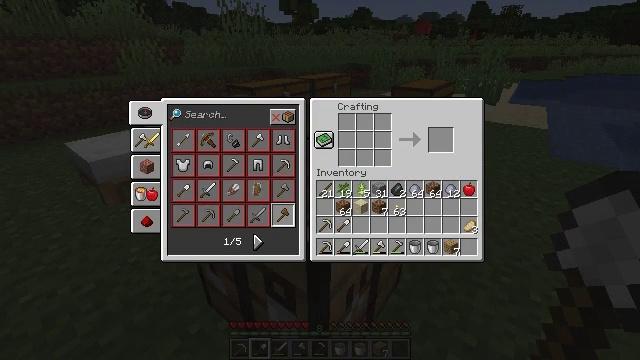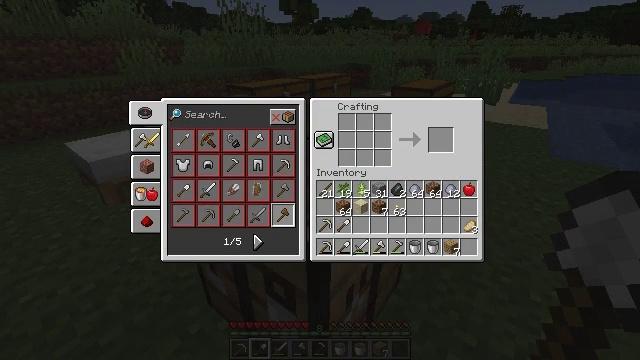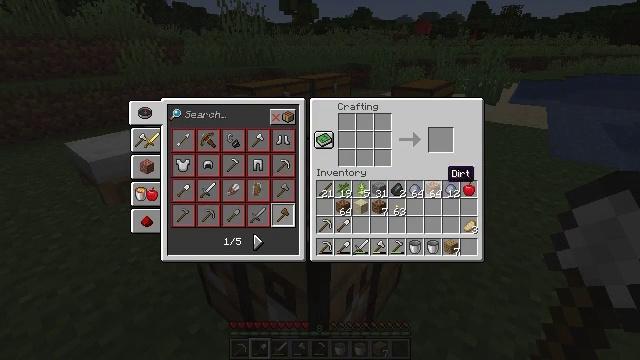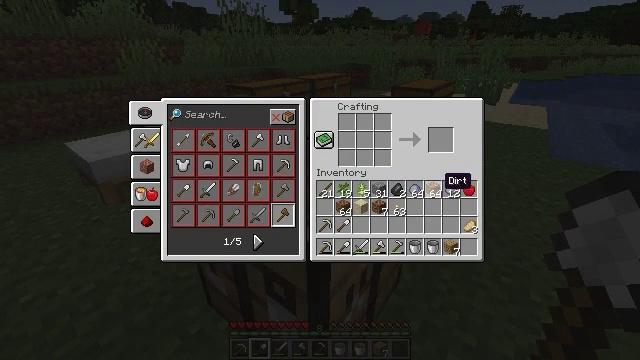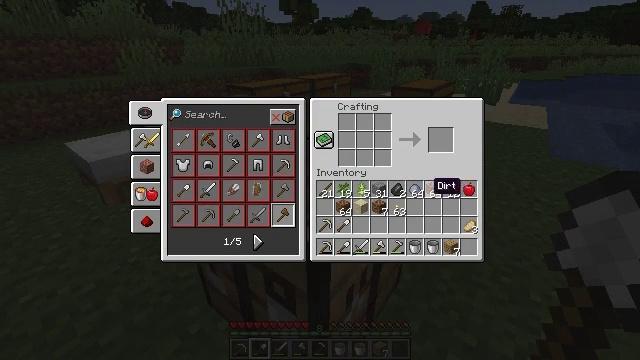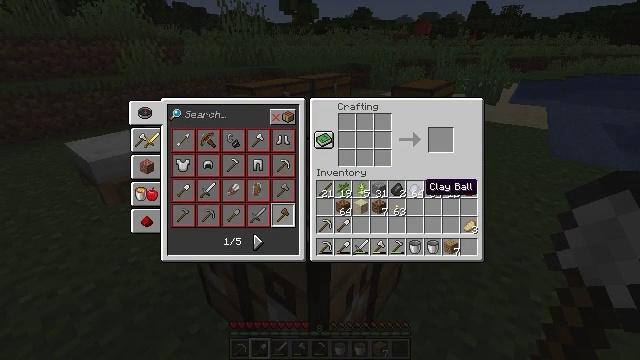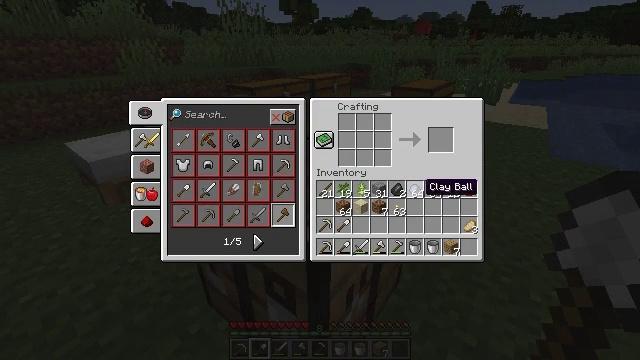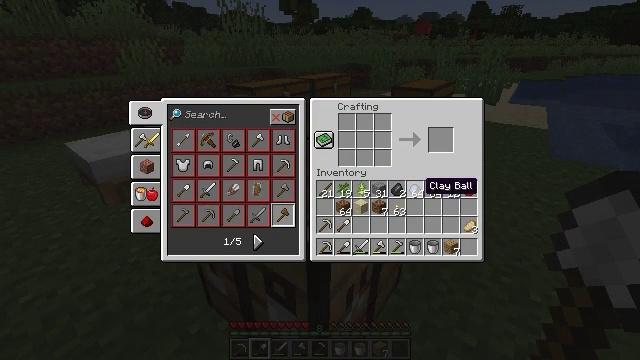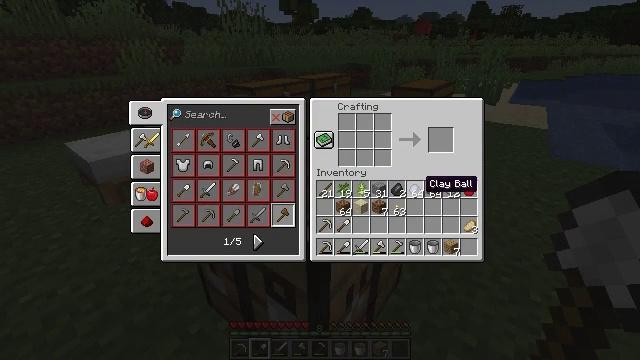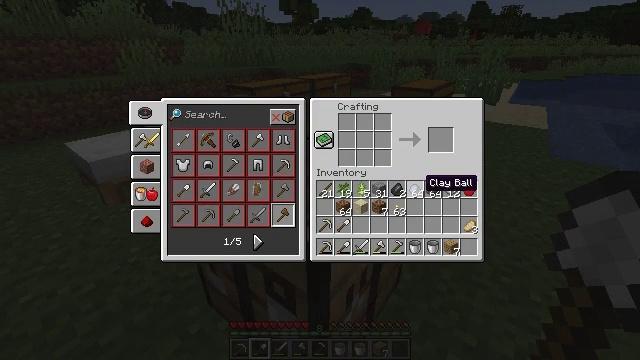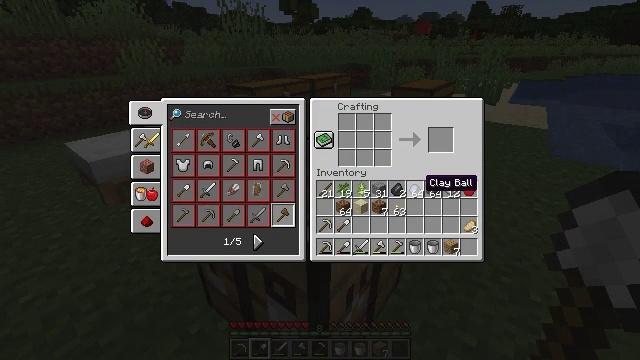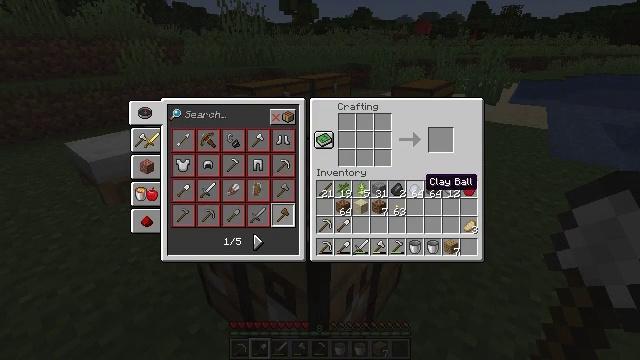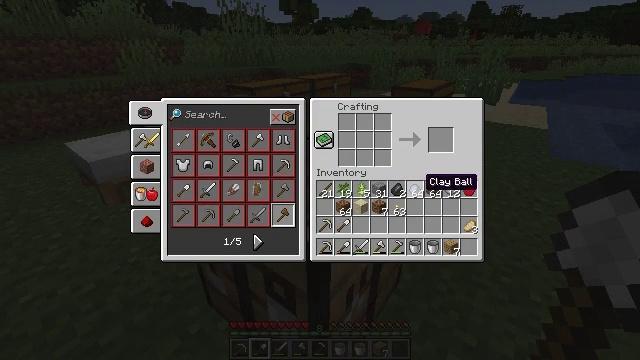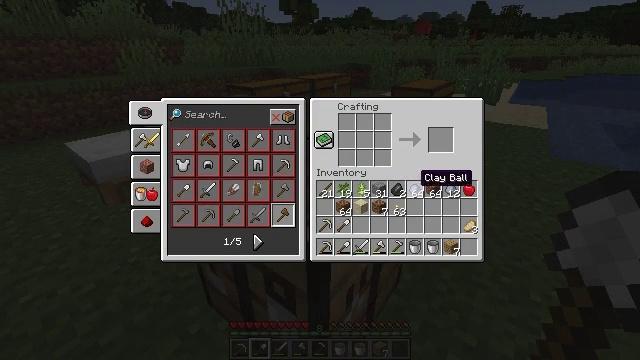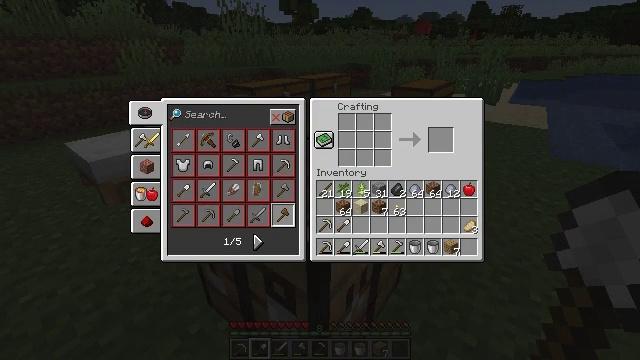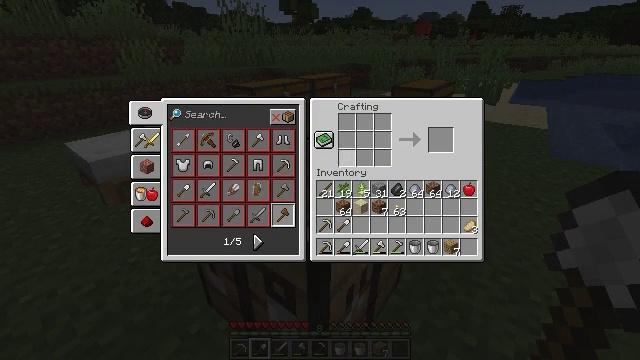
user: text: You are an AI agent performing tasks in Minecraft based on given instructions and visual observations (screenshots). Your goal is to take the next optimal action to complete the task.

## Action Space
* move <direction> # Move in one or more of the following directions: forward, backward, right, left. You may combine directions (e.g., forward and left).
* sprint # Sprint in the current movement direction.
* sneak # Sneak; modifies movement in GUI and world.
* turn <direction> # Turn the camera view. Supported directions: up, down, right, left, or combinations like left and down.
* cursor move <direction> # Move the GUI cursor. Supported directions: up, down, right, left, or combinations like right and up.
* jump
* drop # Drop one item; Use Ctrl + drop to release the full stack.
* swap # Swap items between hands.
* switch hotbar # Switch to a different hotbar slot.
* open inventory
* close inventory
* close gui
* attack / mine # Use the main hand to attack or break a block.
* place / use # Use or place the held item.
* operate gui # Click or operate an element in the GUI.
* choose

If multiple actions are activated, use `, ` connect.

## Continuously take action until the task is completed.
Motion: motion action
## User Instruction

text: Prepare the materials and craft a fletching table.
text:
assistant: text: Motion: no_op
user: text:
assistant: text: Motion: no_op
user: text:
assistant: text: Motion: cursor move down
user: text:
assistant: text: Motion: cursor move left
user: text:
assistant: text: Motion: cursor move left
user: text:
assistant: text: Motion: no_op
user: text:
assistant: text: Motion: no_op
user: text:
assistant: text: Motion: no_op
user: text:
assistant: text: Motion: no_op
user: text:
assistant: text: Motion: no_op
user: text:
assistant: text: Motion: no_op
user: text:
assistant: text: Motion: no_op
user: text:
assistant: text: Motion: no_op
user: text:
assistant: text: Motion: cursor move left and up
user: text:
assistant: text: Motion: cursor move left and up
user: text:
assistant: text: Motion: cursor move left and up
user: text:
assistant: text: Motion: cursor move left
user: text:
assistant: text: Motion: cursor move left
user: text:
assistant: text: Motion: cursor move left
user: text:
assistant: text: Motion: cursor move left
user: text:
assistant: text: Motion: cursor move left
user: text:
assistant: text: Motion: cursor move left
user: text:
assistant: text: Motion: cursor move left
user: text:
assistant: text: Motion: no_op
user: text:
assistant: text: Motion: operate gui
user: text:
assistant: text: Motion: operate gui
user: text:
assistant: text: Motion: no_op
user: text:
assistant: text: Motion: cursor move down
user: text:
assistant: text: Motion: cursor move down
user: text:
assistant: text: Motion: no_op